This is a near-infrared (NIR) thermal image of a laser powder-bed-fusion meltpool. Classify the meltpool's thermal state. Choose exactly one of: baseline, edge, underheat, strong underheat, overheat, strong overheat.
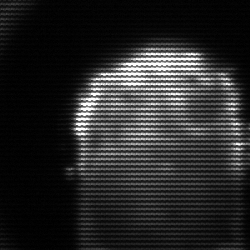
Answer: baseline